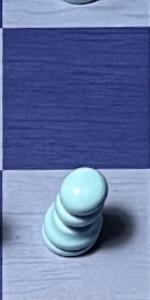
Label: Pawn_White